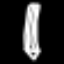
Label: pencil